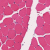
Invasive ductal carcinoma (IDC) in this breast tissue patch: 0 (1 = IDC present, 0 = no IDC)